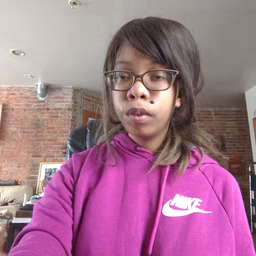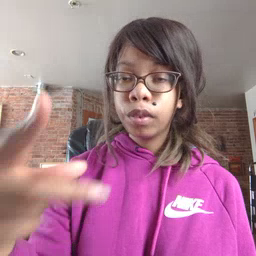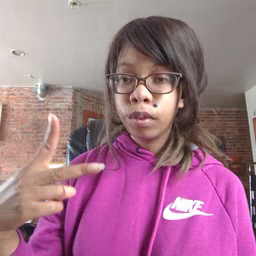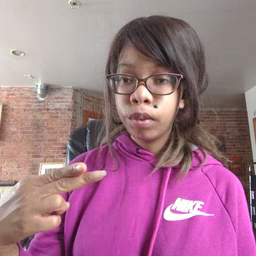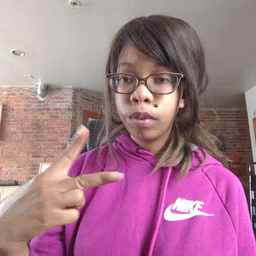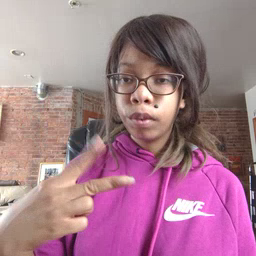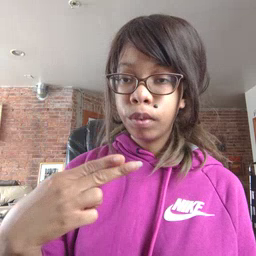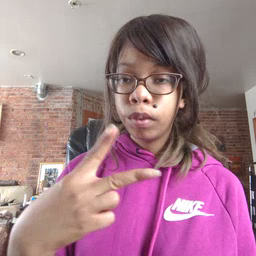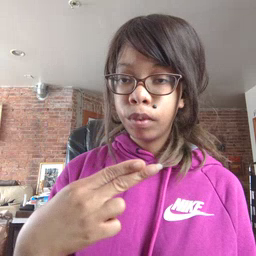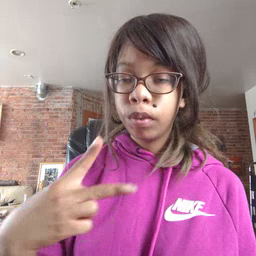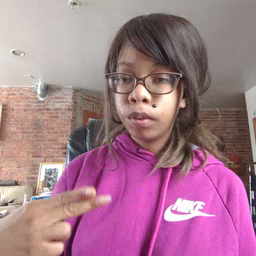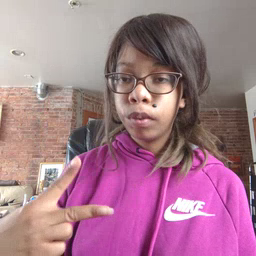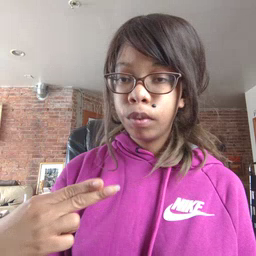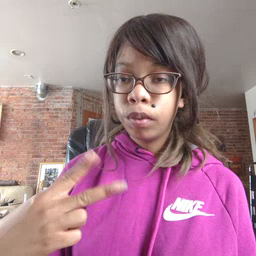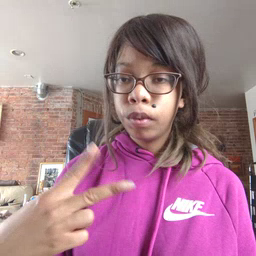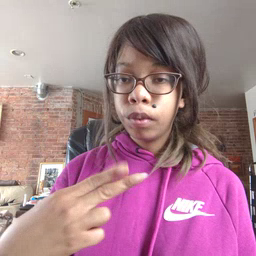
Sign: scissors